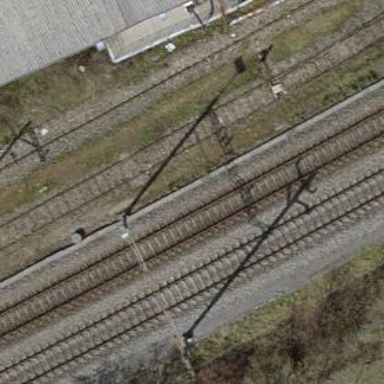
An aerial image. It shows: Catenary mast for power lines.